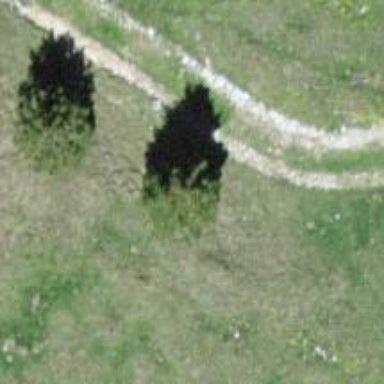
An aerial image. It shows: Needle-leaved tree in natural setting.